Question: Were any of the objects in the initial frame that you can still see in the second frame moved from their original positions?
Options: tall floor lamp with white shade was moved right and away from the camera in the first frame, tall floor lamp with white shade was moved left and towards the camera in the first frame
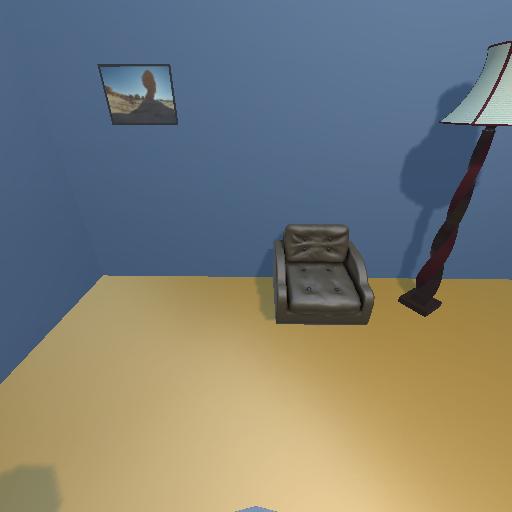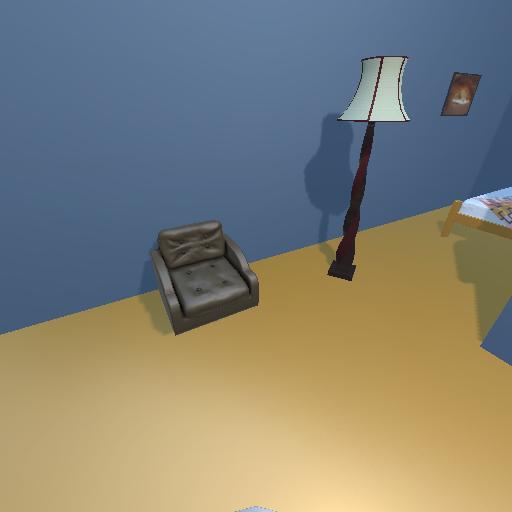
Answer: tall floor lamp with white shade was moved right and away from the camera in the first frame